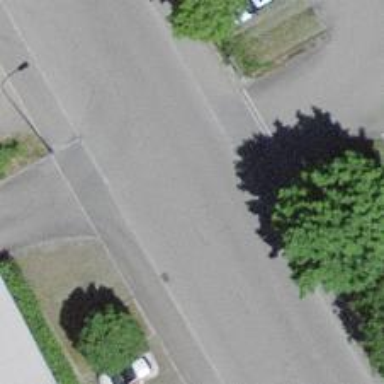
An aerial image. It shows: Residential road with asphalt surface. There are sidewalks on both sides of the road.